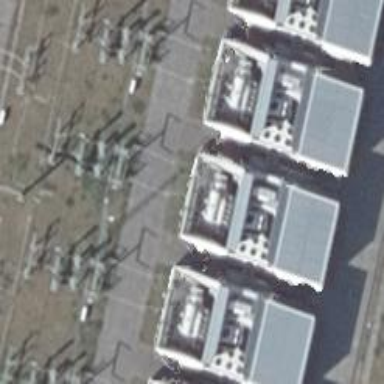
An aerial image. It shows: Traction substation for powering transportation systems.